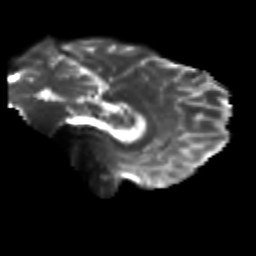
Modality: T2w
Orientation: sagittal
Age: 24
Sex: male
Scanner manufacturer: siemens
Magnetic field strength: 3 T
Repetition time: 3.5 s
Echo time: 0.104 s